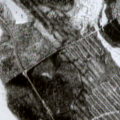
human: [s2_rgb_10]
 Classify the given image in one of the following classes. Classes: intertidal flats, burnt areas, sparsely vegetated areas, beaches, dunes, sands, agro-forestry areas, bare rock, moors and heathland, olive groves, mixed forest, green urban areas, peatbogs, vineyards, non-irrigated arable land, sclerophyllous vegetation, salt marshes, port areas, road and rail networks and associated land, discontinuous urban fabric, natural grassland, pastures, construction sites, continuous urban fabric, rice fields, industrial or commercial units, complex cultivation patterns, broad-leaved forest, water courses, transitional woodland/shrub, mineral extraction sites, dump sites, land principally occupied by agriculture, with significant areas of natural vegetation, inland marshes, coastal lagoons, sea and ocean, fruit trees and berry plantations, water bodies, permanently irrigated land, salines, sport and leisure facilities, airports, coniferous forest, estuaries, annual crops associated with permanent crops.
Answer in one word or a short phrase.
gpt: coniferous forest, transitional woodland/shrub, peatbogs